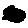
Label: circle